Question: I used the answer of the question found <URL> to get the database name using this command 'select ora_database_name from dual;'. and below is a screen shot of the result. But how to get the details of this database found in the screenshot and its list of tables?

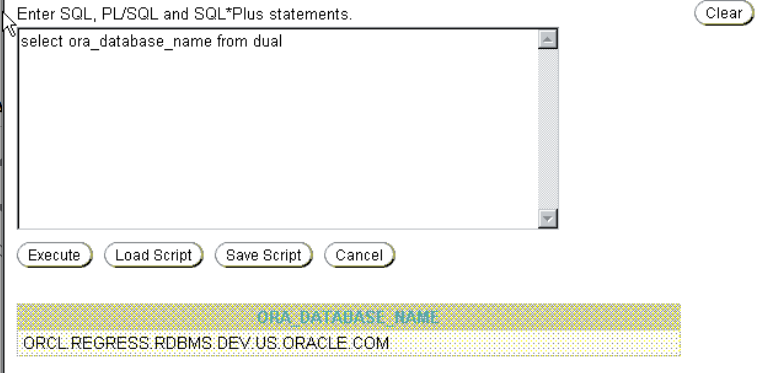
Answer: You can find most details of the database and the client using the queries against metadata tables or USERENV variables.
For example:
'''
select * from global_name; -- will give you the name
select * from v$version; -- will give you the oracle version and other details.
Oracle Database 11g Enterprise Edition Release 11.2.0.2.0 - 64bit Production
PL/SQL Release 11.2.0.2.0 - Production
"CORE 11.2.0.2.0 Production"
TNS for Linux: Version 11.2.0.2.0 - Production
NLSRTL Version 11.2.0.2.0 - Production
'''
For details about the objects, you can query oracle's data dictionary tables. If you need list of tables, you could use user_tables (tables owned by current user), all_tables (tables that are accessible to the current user) or dba_tables (all tables in the database).
'''
select * from dba_tables where owner = 'SYS';
SYS TMP_F_FREQ_BKP SYSTEM
SYS OLAP_CUBE_BUILD_PROCESSES$ SYSTEM
SYS TRUSTED_LIST$ SYSTEM
SYS WRH$_PERSISTENT_QMN_CACHE SYSAUX
.....
'''
<URL>